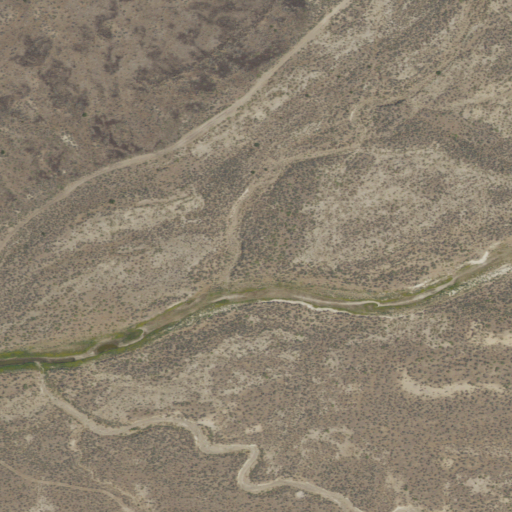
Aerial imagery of valley in California named Secret Valley containing only shrub